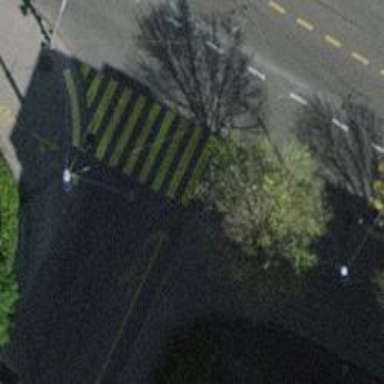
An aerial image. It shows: Road crossing with traffic signals.